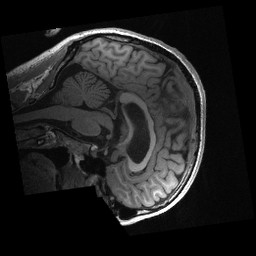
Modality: T1w
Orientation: sagittal
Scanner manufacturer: siemens
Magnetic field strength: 3 T
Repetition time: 2.3 s
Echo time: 0.00285 s